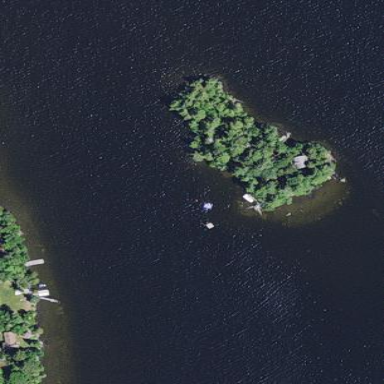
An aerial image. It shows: Islet.